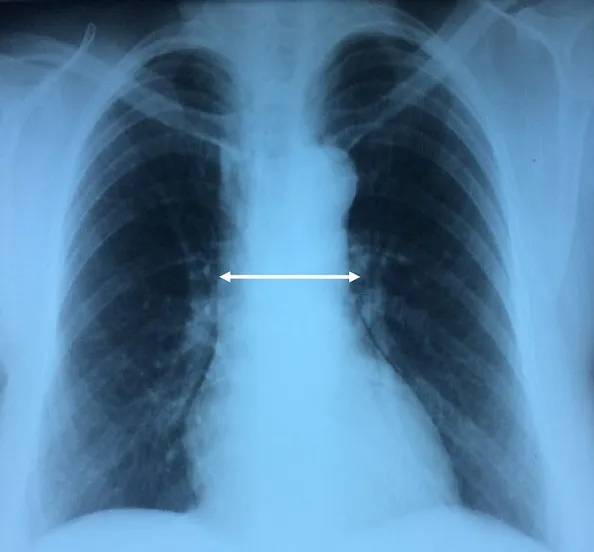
Chest X ray - case 2: mediastinal widening (white arrow).
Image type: radiology (x_ray)